Interaction volume radius: 5 \u00c5
Interaction volume height: 20 \u00c5
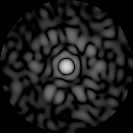
Disorder parameter: 0.816